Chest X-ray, AP view. Patient: 44 years old, sex F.
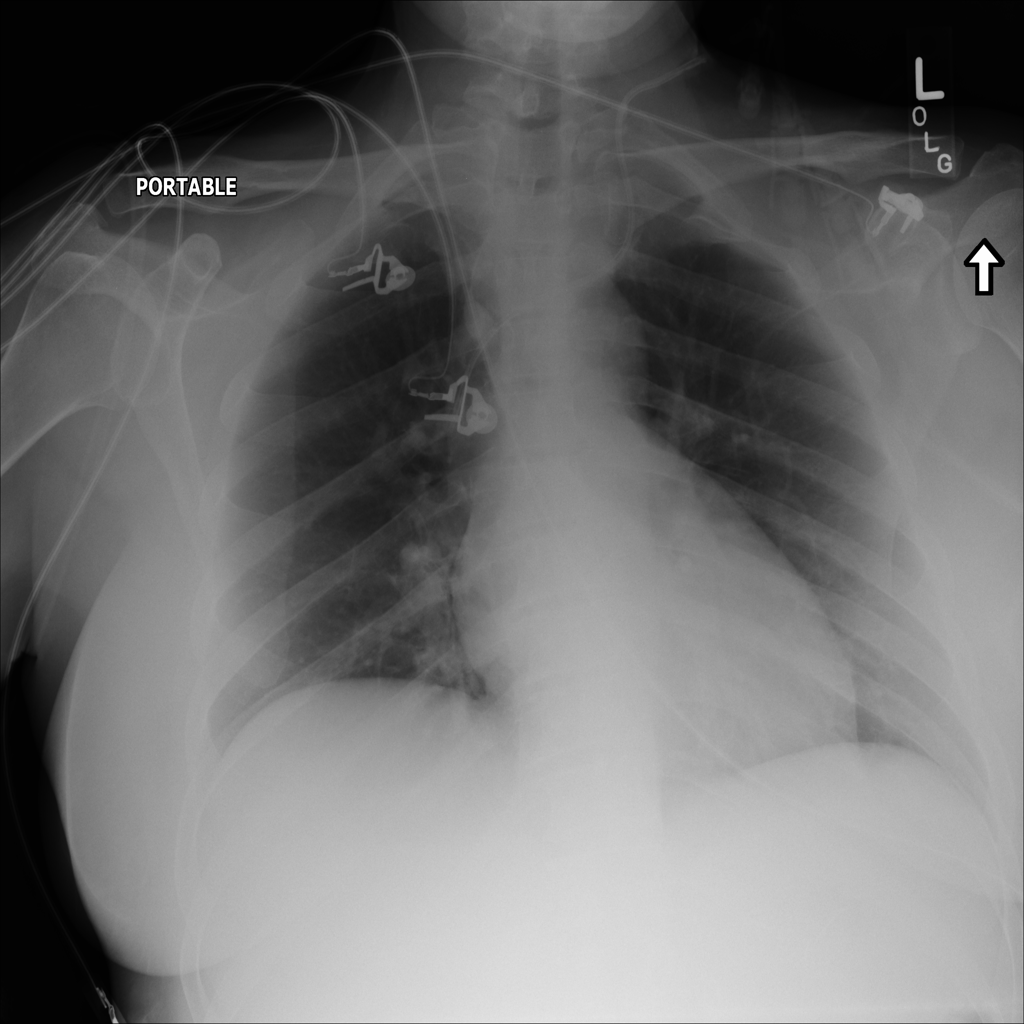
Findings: No Finding